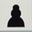
Piece: bP